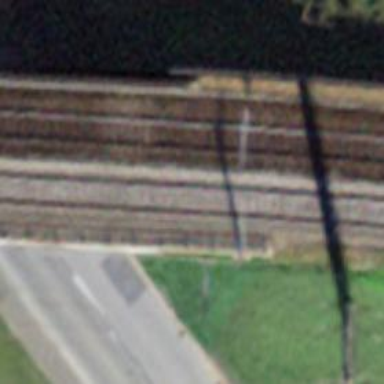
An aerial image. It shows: Railway bridge with electrified tracks and single rail.